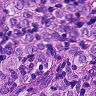
Metastatic tissue present: yes